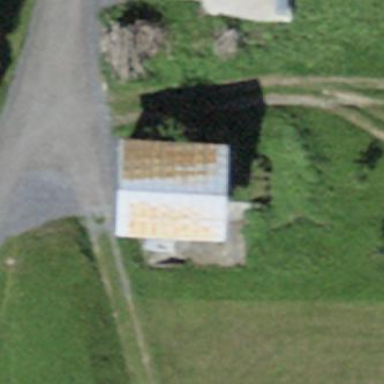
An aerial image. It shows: Shed building.